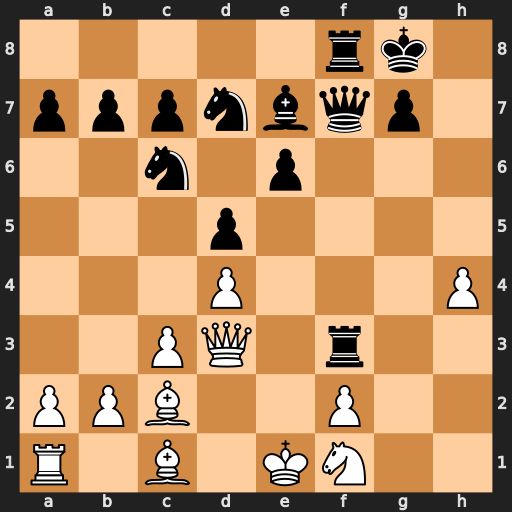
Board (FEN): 5rk1/pppnbqp1/2n1p3/3p4/3P3P/2PQ1r2/PPB2P2/R1B1KN2
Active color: w
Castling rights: Q
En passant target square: -
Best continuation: Qh7#